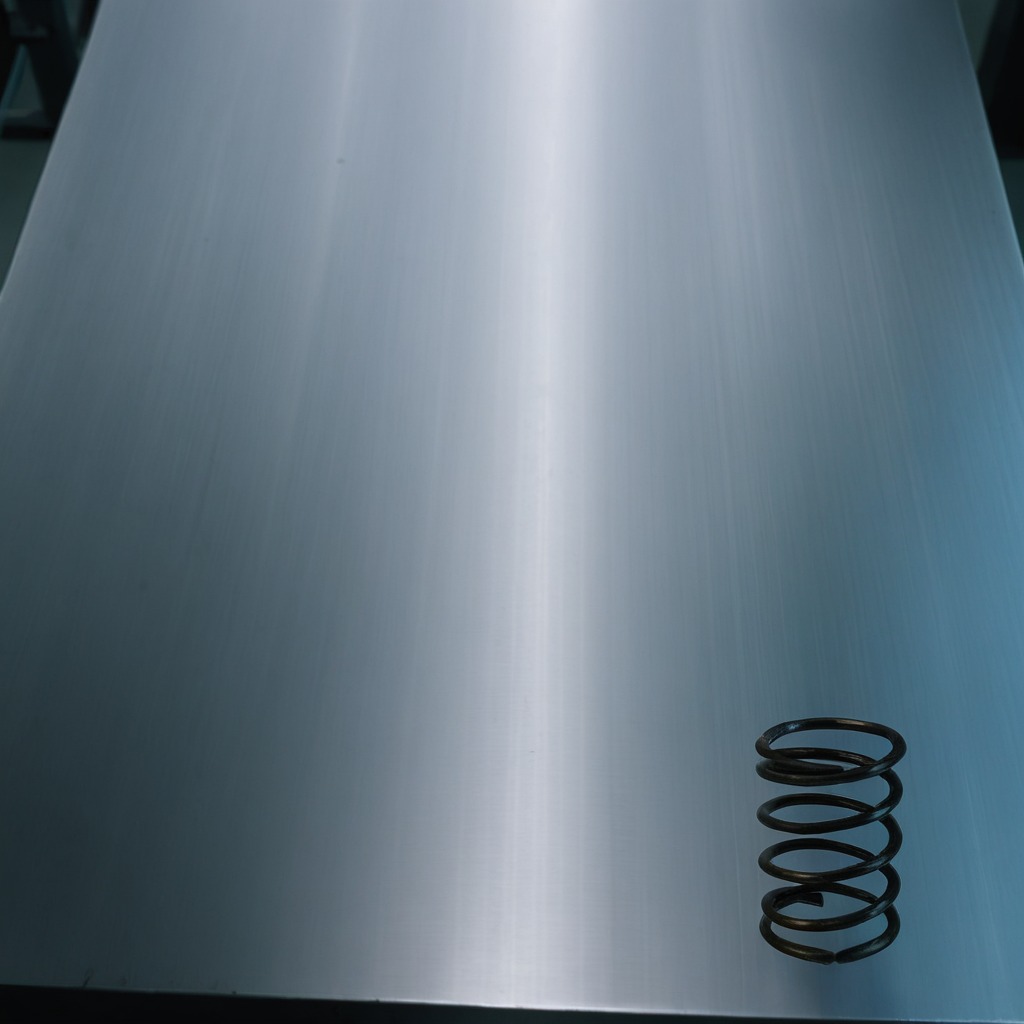
A coiled metal spring is lying on the metal table.